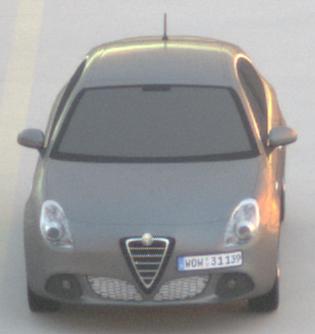
Make: Alfa Romeo
Model: Giulietta 1.4 TB 16V
Detailed model: Giulietta (940)
Model produced from: 2010/05
Model produced until: 2013/03
Doors: 5
Color: gray
Road condition: dry road
Daytime: sunrise or sunset
Contrast: medium contrast